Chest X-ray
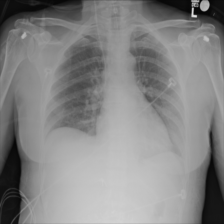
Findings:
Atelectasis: negative
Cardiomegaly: negative
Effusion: negative
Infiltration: negative
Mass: negative
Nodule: negative
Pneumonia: negative
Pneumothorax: negative
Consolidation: negative
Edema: negative
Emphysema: negative
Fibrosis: negative
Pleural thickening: negative
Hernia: negative